Field crop: maize
Growth stage: 2
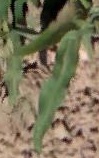
Species: maize